Question: The case: I'd like to make shortcuts with numpad so users can use my application fast. I implemented this in 'PreTranslateMessage' and this worked.
But the case is that I have an Edit Control where the user should enter some number. So at the time the user has focus on a Edit Control (CEdit), the shortcuts should be .
To cover this, I added
'''
CWnd* pControl;
pControl = this->GetFocus();
if(!(pControl->IsKindOf(RUNTIME_CLASS(CEdit)))){
'''
But now whenever my application dialog loses focus, it closes (<URL> and I get the following exeption:

This is the full code:
'''
// Handles keypresses for fast acces of functions
BOOL COpenFilesDlg::PreTranslateMessage(MSG *pMsg){
CWnd* pControl;
pControl = this->GetFocus();
if(!(pControl->IsKindOf(RUNTIME_CLASS(CEdit)))){ //when this statement is commented the program doesn't crash
if(pMsg->message == WM_KEYDOWN)
{
if((pMsg->wParam == 0x31 || pMsg->wParam == VK_NUMPAD1))
someFunction();
else if((pMsg->wParam == 0x33 || pMsg->wParam == VK_NUMPAD3)){
someOtherFunction();
}
}
}
return CDialog::PreTranslateMessage(pMsg);
}
'''
Now is my question: Why does my program crash when it is not in focus and how do I check if the focus is on a Edit Control in a proper way?
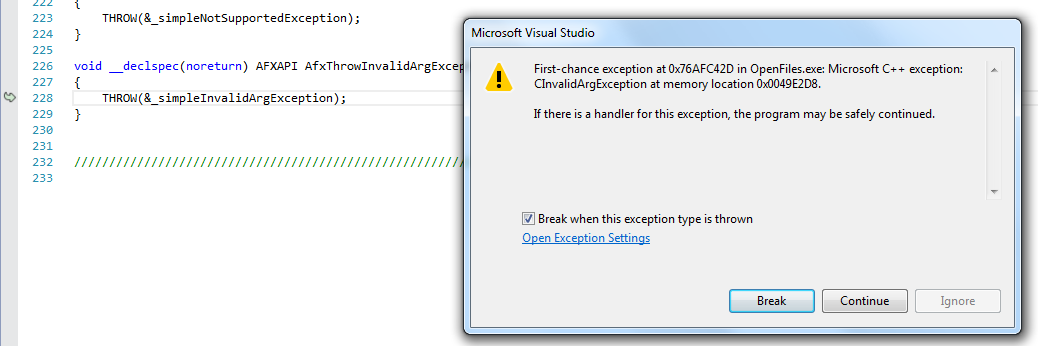
Answer: 'CWnd::GetFocus' returns a pointer to the window that has the current focus, or NULL if there is no focus window.
'''
pControl = this->GetFocus();
if ( pControl != NULL )
{
if(!(pControl->IsKindOf(RUNTIME_CLASS(CEdit))))
...
}
'''
Another way is to compare 'pControl' value with pointer to 'CEdit' class member (or members) of the dialog class. For example, if 'CEdit m_edit' is edit box class member, test:
'''
if ( pControl == (CWnd*)&m_edit )
{
// focus is on m_edit control
}
'''